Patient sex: M
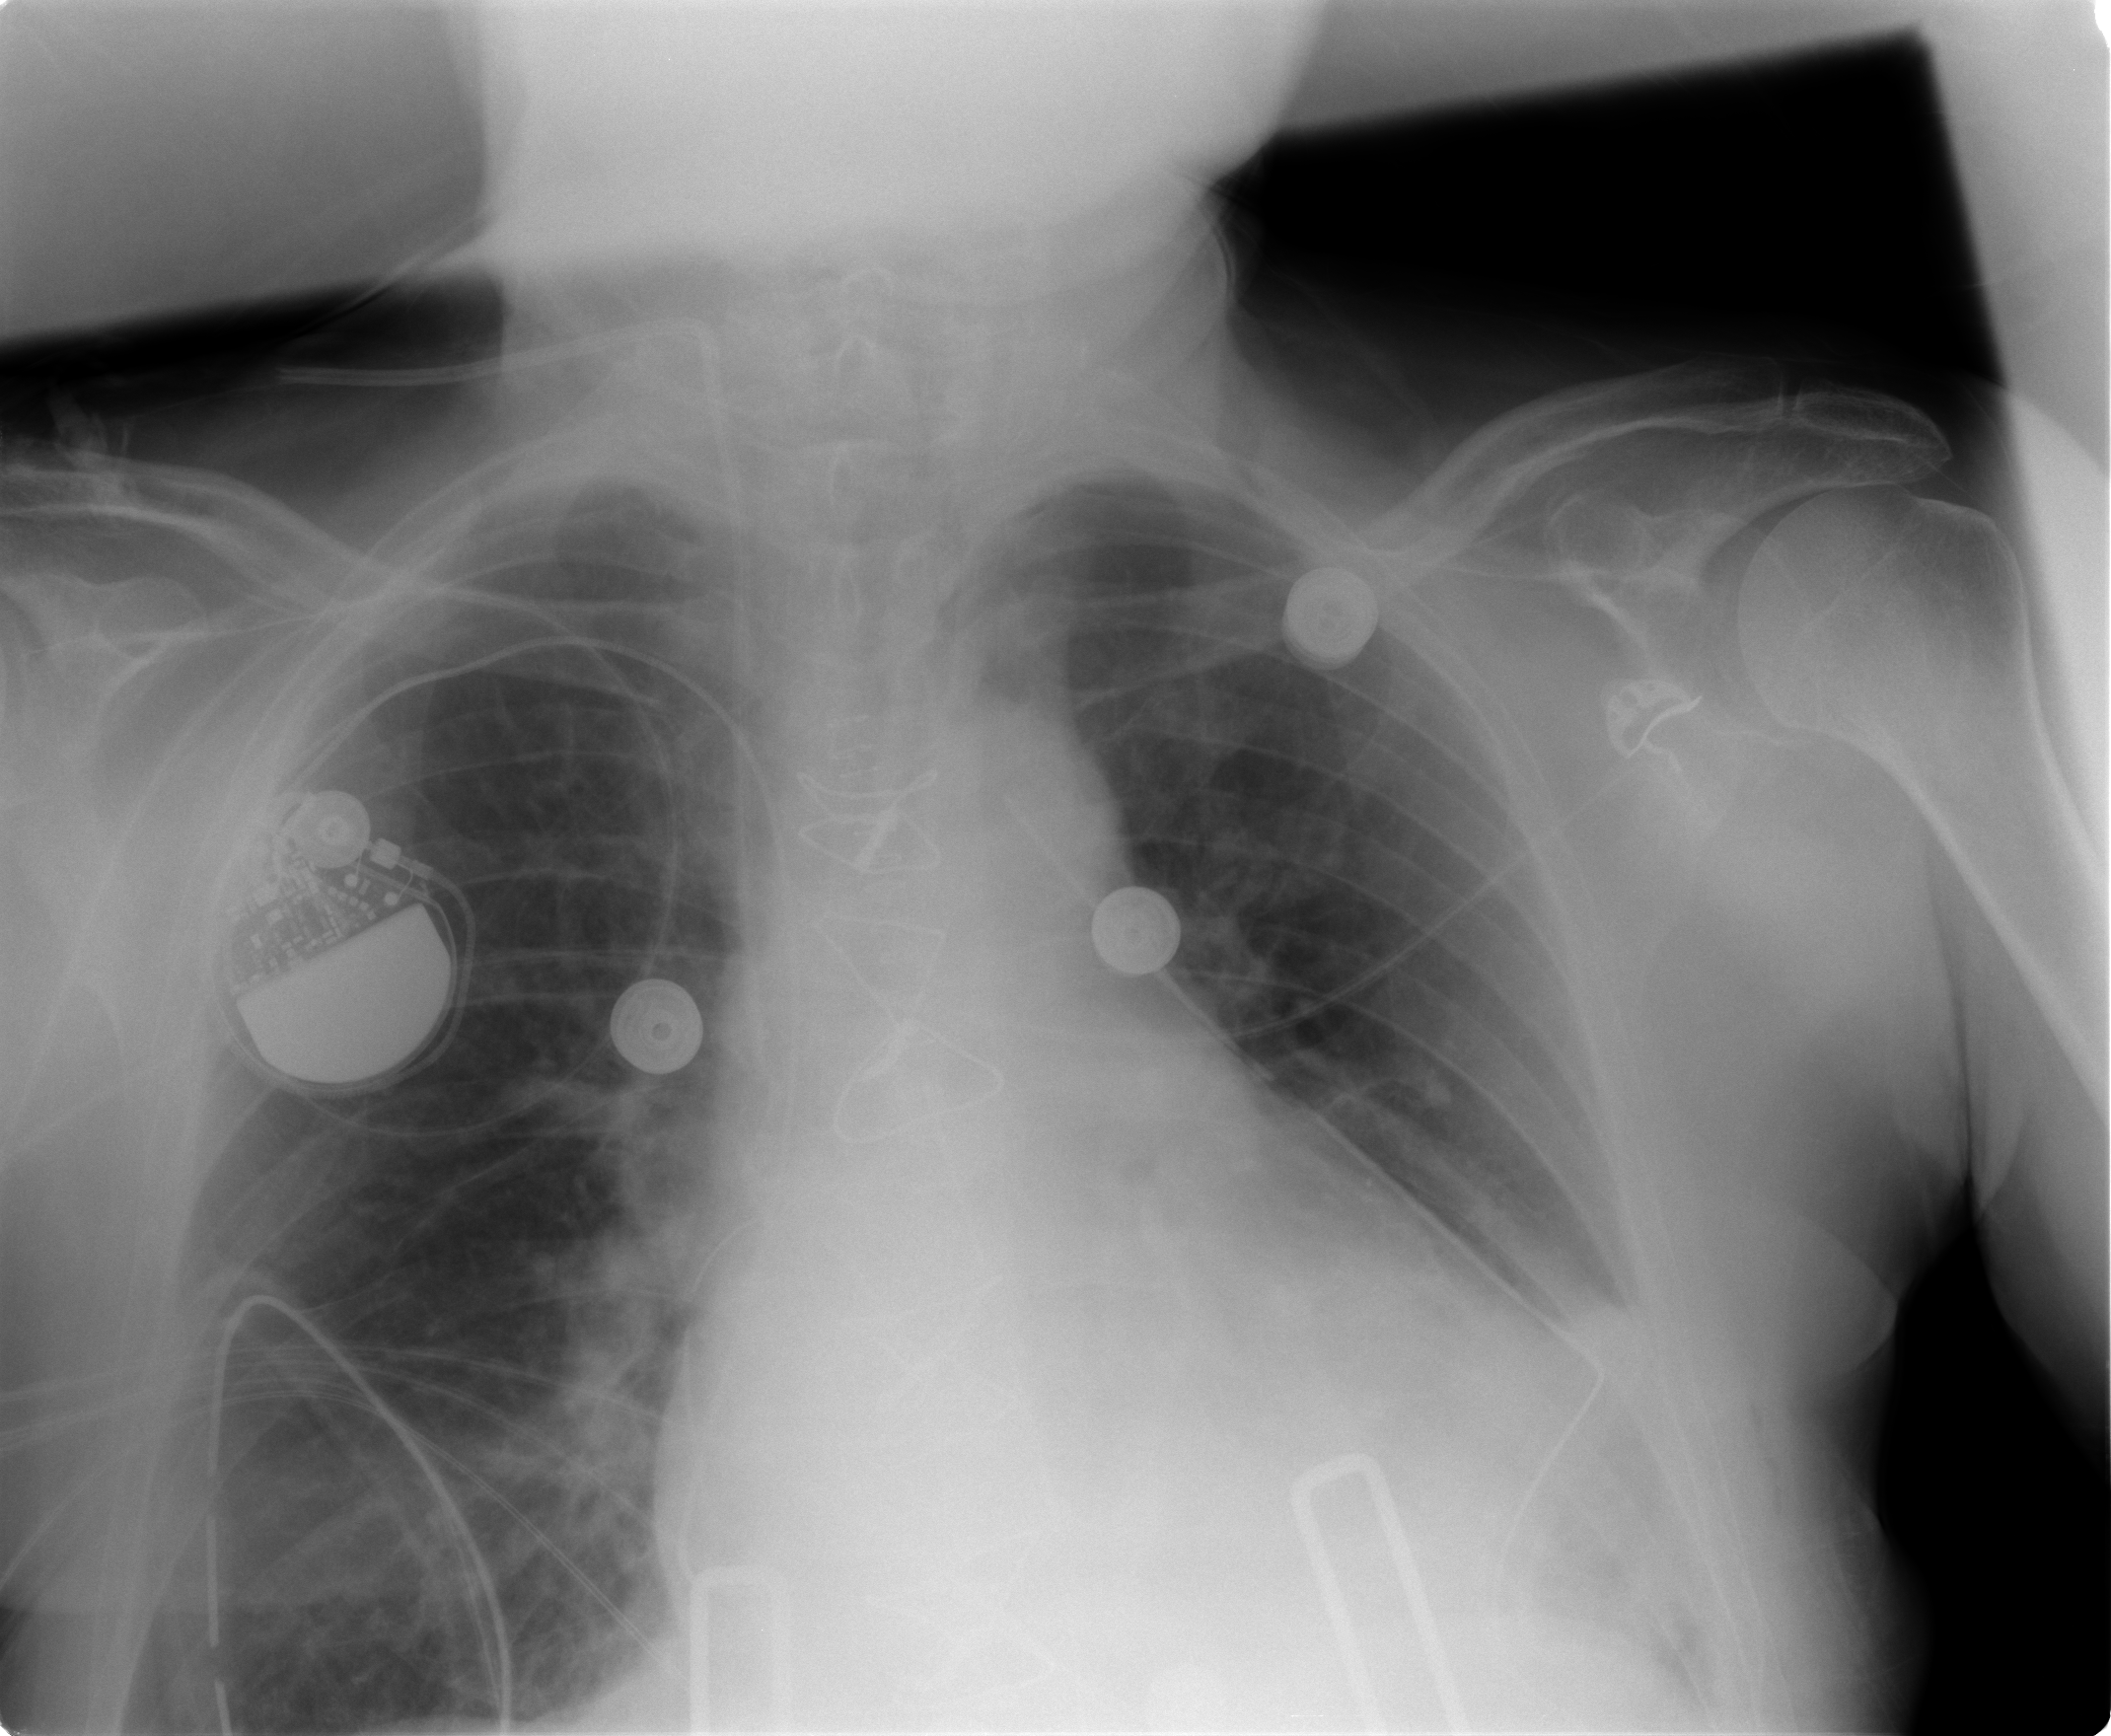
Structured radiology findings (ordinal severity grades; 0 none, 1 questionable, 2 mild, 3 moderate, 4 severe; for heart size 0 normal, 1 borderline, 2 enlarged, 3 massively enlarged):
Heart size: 2
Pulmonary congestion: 1
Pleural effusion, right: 0
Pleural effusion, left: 2
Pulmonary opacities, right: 0
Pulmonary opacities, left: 0
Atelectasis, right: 2
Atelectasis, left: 2